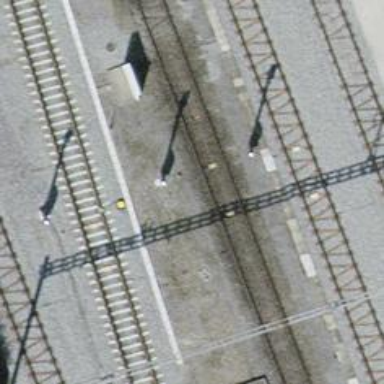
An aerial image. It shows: Railway signal.